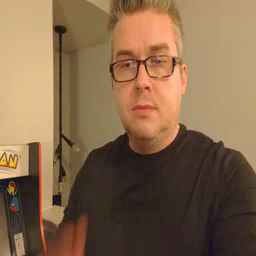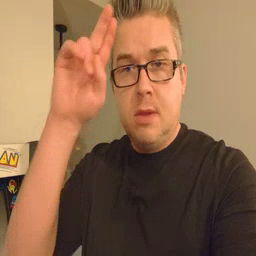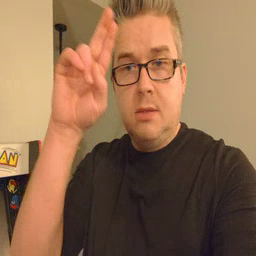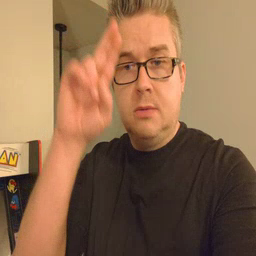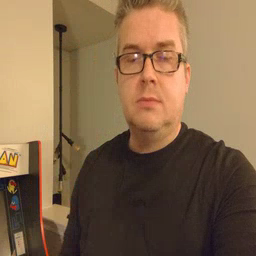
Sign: uncle